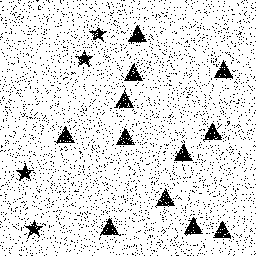
Squares: 0
Triangles: 12
Stars: 4
Total shapes: 16